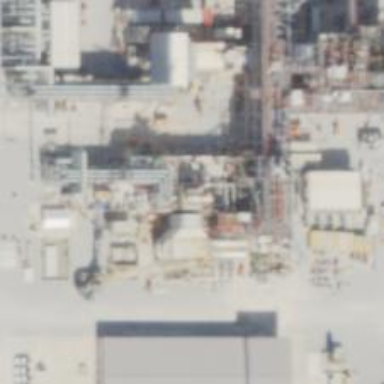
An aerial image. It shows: Combined cycle gas generator.